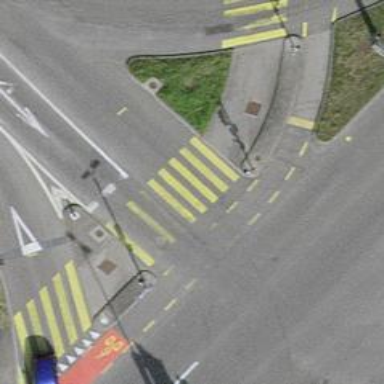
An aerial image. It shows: Road with traffic signals.